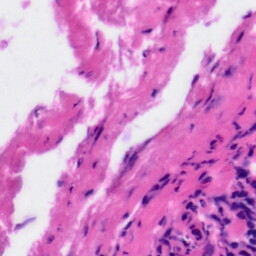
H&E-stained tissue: Tonsil